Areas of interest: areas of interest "Commercial service"
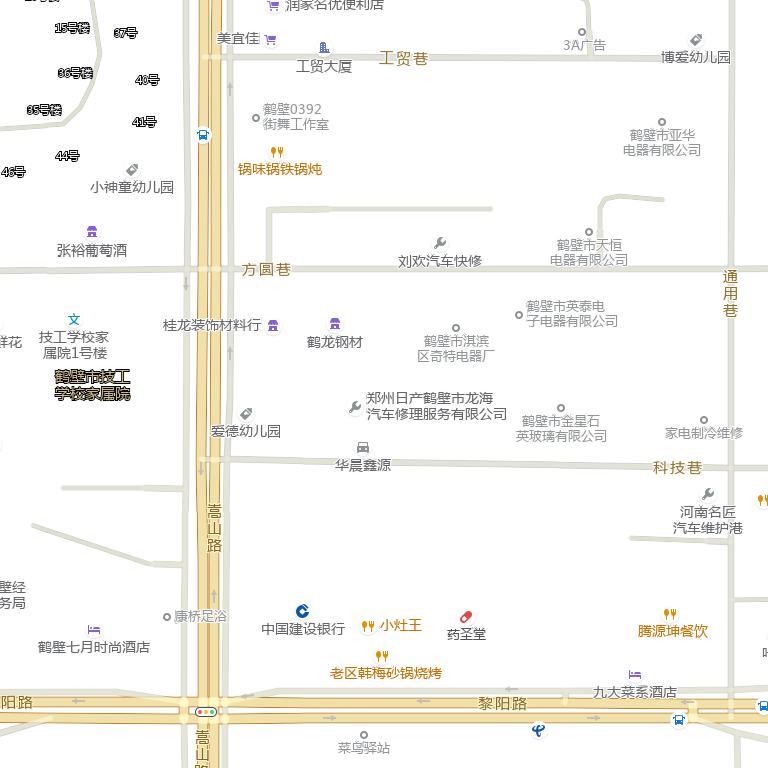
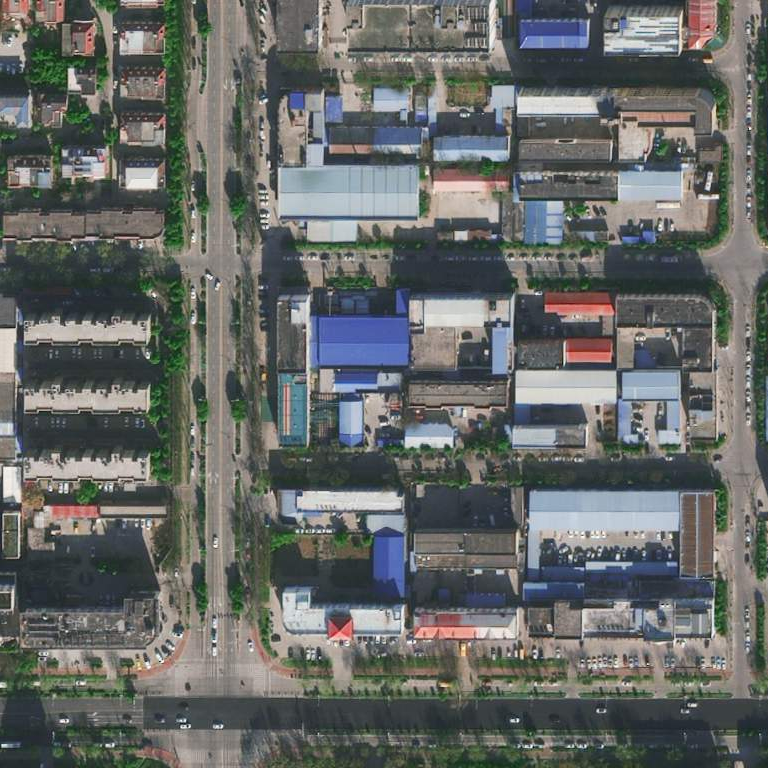